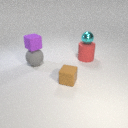
small brown rubber cube in front of large gray rubber sphere